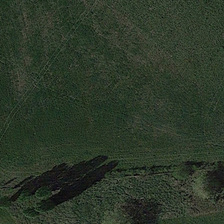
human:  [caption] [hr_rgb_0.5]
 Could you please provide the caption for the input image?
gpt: several green trees are in a piece of green meadow .

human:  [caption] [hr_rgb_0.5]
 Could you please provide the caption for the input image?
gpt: several green trees are in a piece of green meadow .

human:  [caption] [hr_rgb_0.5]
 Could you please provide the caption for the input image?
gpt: several green trees are in a piece of green meadow .

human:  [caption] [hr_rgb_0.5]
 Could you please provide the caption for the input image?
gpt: several green trees are in a piece of green meadow .

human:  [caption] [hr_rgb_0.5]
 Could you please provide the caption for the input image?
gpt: several green trees are in a piece of green meadow .